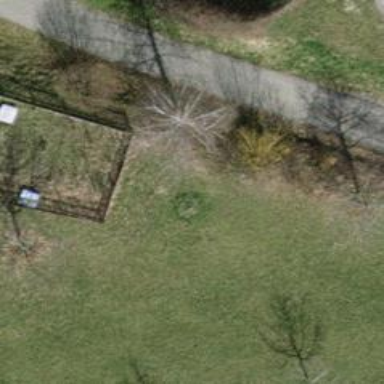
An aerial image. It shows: Urban tree adds touch of nature to the surroundings.